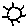
Label: sun